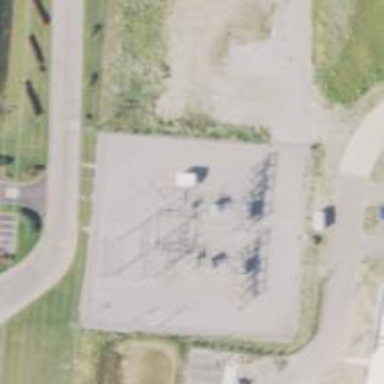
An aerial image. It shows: Switch for power supply.